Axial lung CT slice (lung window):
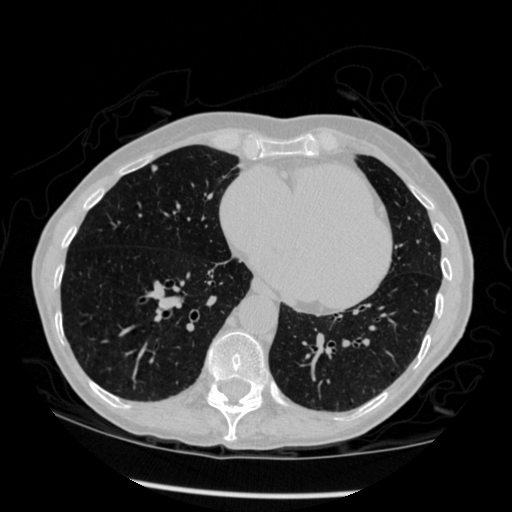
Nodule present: yes
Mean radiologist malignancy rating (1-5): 2